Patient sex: F
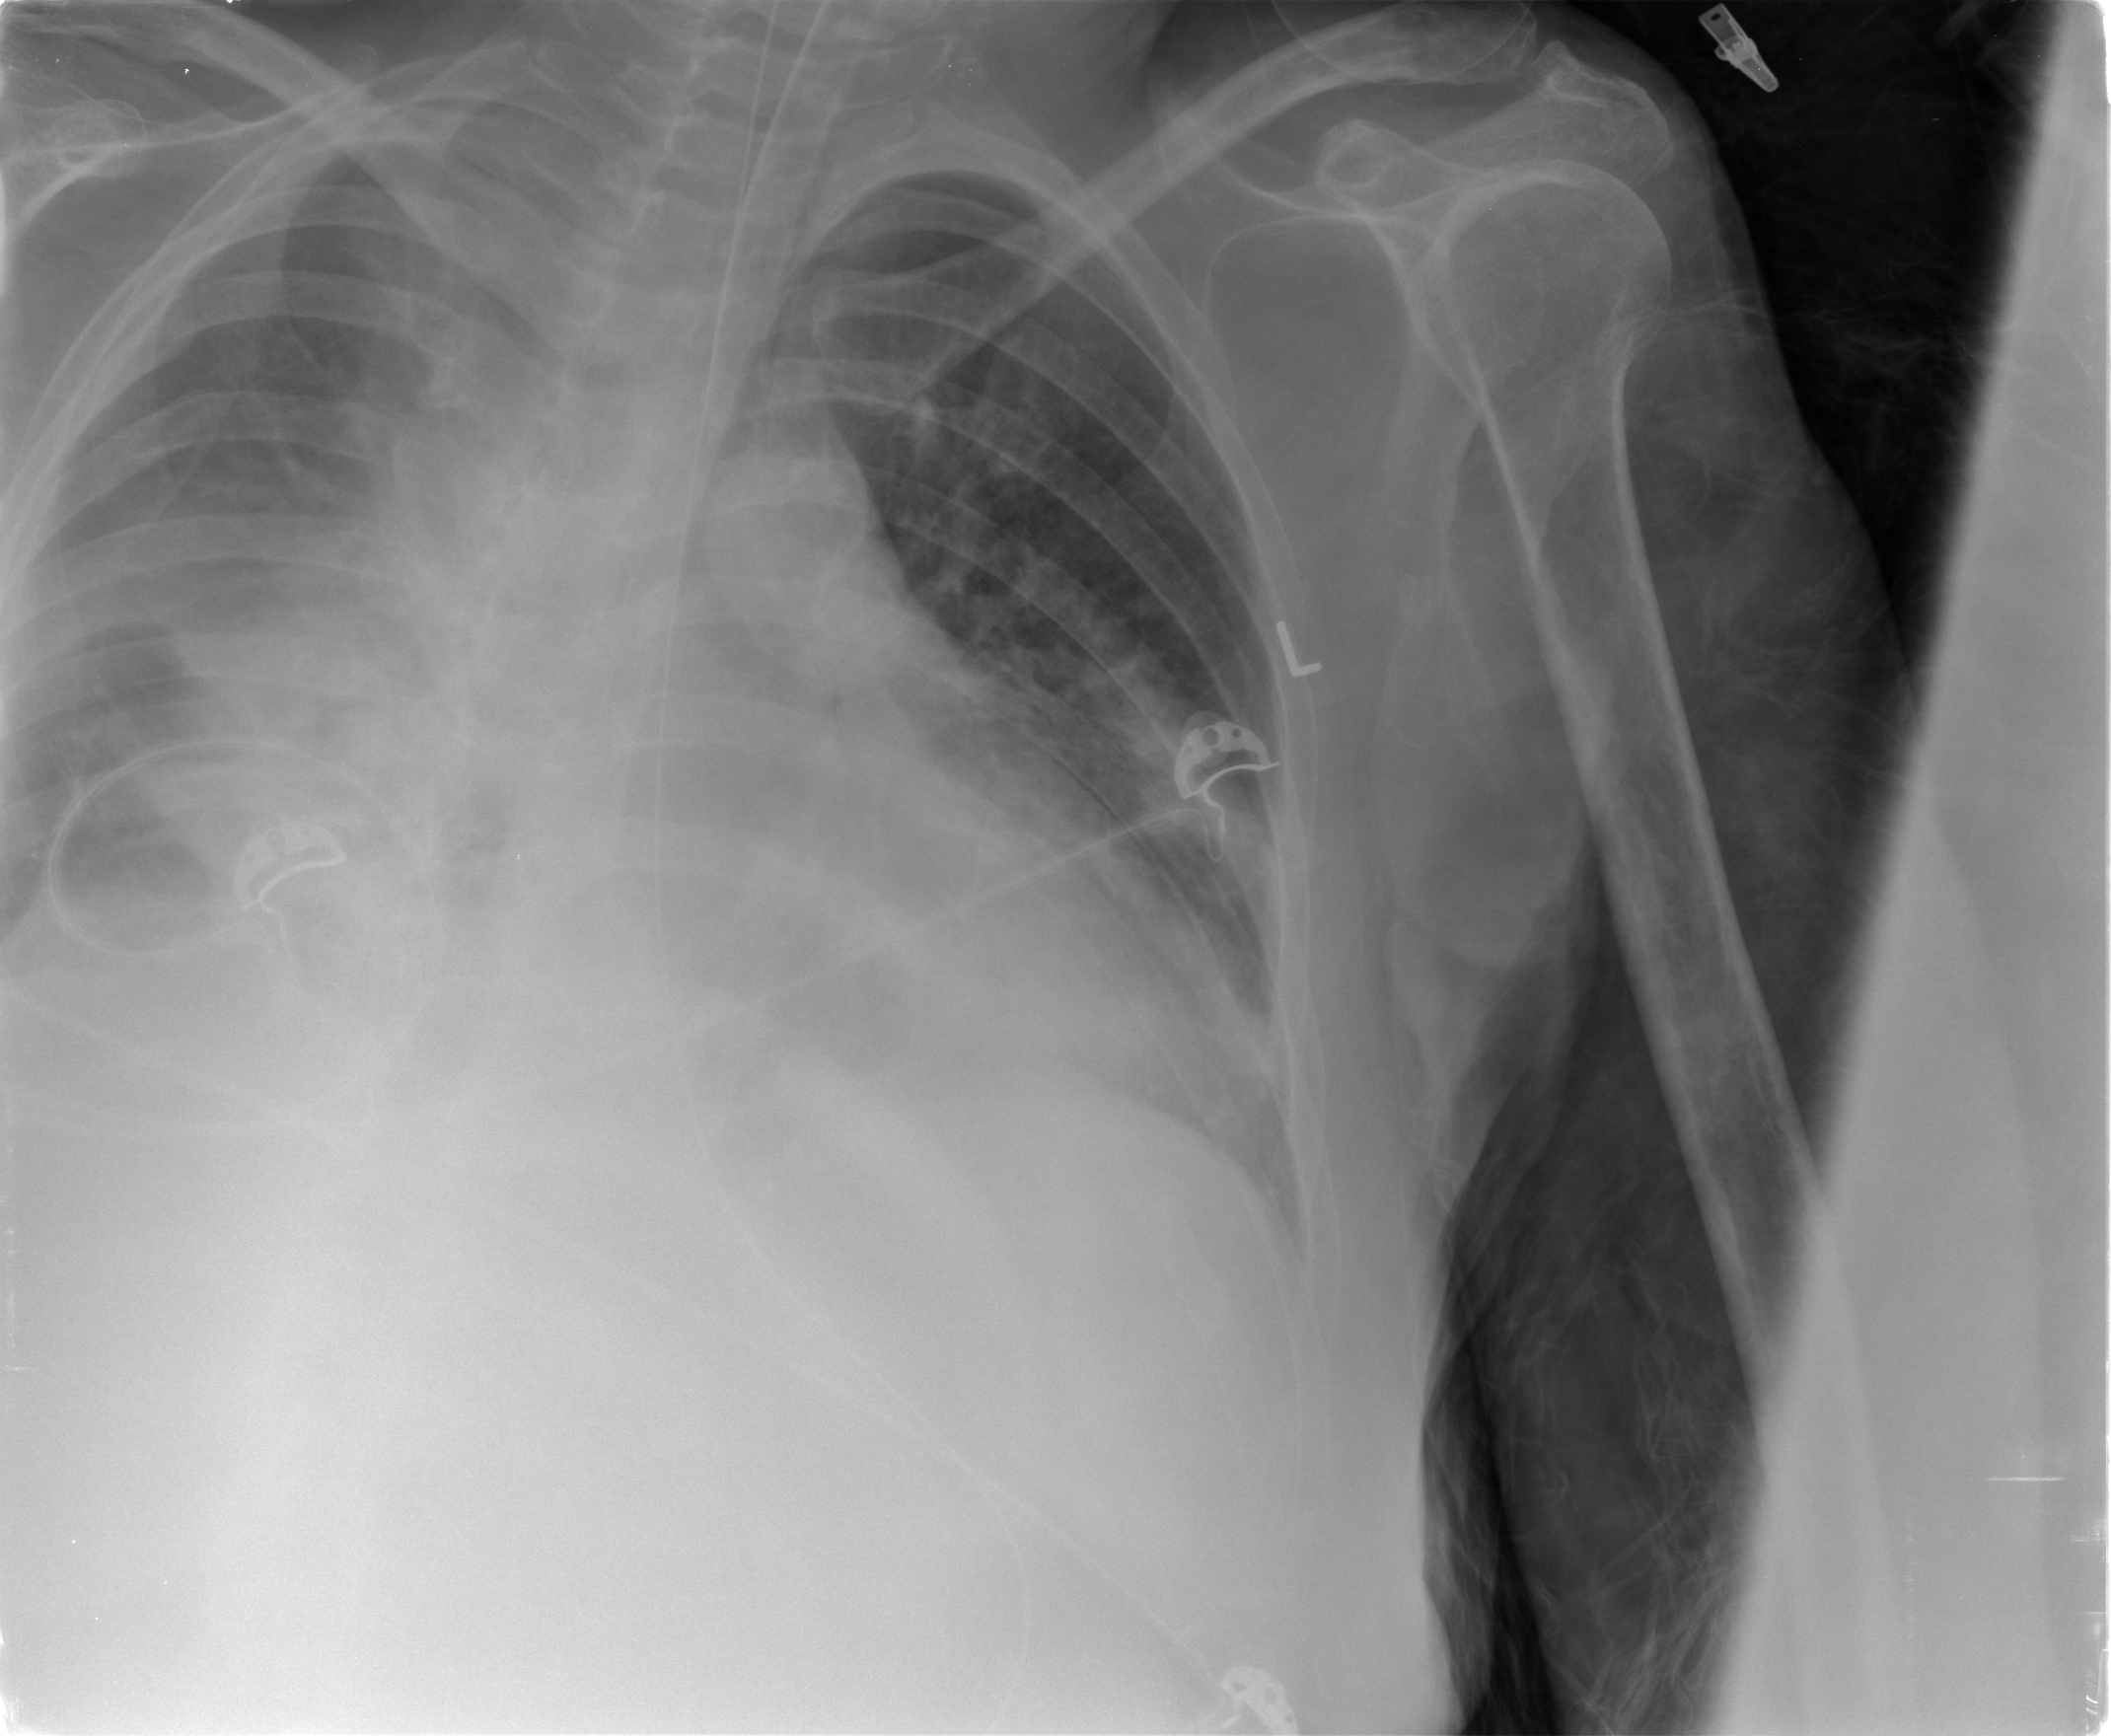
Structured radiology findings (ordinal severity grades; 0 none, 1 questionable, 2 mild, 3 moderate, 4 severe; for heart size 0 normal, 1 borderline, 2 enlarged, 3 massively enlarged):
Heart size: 2
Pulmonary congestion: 2
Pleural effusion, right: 2
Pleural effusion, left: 0
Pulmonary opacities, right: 1
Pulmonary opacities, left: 2
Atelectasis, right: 3
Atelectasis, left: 2